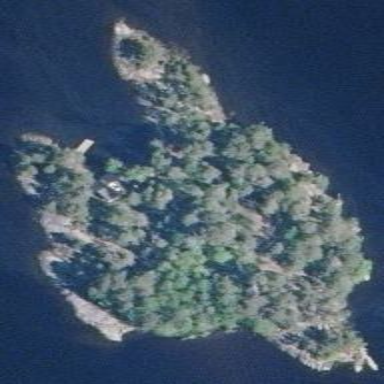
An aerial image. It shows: Islet.